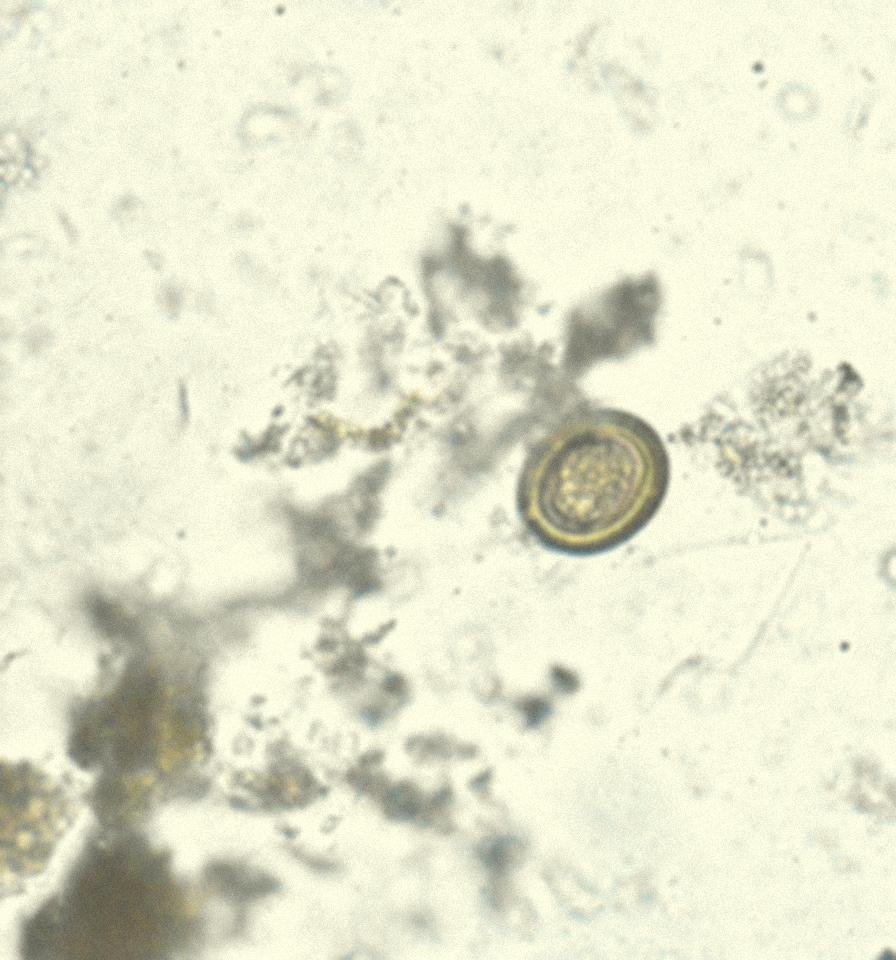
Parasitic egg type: Taenia spp. egg